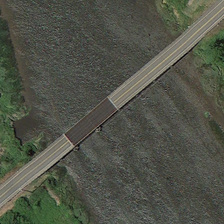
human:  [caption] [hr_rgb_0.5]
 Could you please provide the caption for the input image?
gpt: a bridge is voer a river with some green trees in two sides .

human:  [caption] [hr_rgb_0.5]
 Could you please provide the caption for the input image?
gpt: a small river is between the two hills .

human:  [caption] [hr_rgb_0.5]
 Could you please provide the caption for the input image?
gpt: a long bridge is between the two mountains .

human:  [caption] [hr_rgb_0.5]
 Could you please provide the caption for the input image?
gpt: a bridge is voer a river with some green trees in two sides .

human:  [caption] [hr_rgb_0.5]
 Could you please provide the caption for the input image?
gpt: a long bridge is between the two mountains .